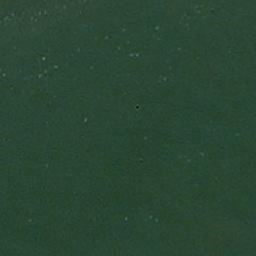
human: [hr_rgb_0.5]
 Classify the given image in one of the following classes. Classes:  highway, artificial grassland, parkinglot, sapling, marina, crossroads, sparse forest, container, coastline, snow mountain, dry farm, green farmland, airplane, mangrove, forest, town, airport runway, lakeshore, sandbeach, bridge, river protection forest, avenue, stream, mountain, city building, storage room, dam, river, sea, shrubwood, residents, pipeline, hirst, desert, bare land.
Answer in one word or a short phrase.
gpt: sea